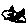
Label: cat